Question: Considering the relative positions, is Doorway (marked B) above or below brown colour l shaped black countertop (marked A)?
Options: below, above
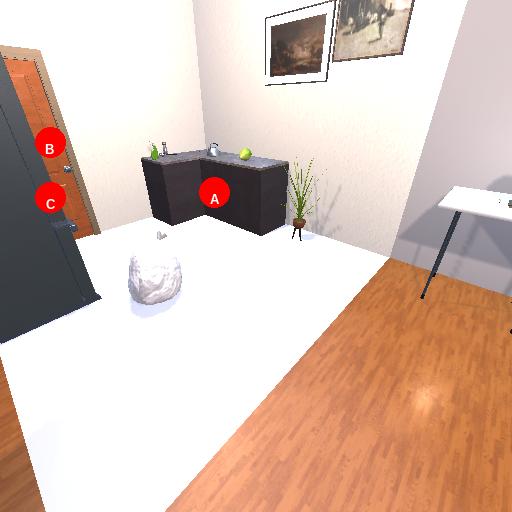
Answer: below